Chest X-ray. View position: AP
Patient age: 16
Patient sex: M
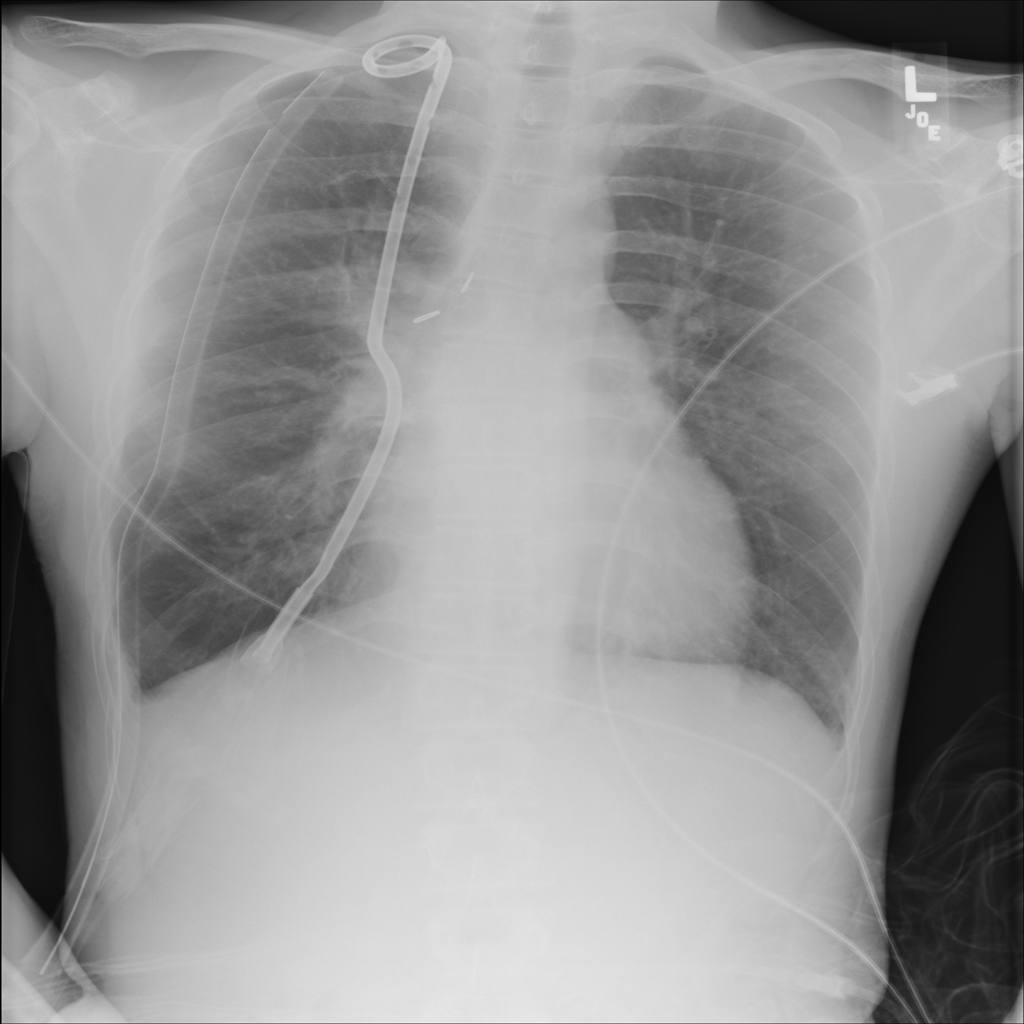
Finding: Pneumothorax